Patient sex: F
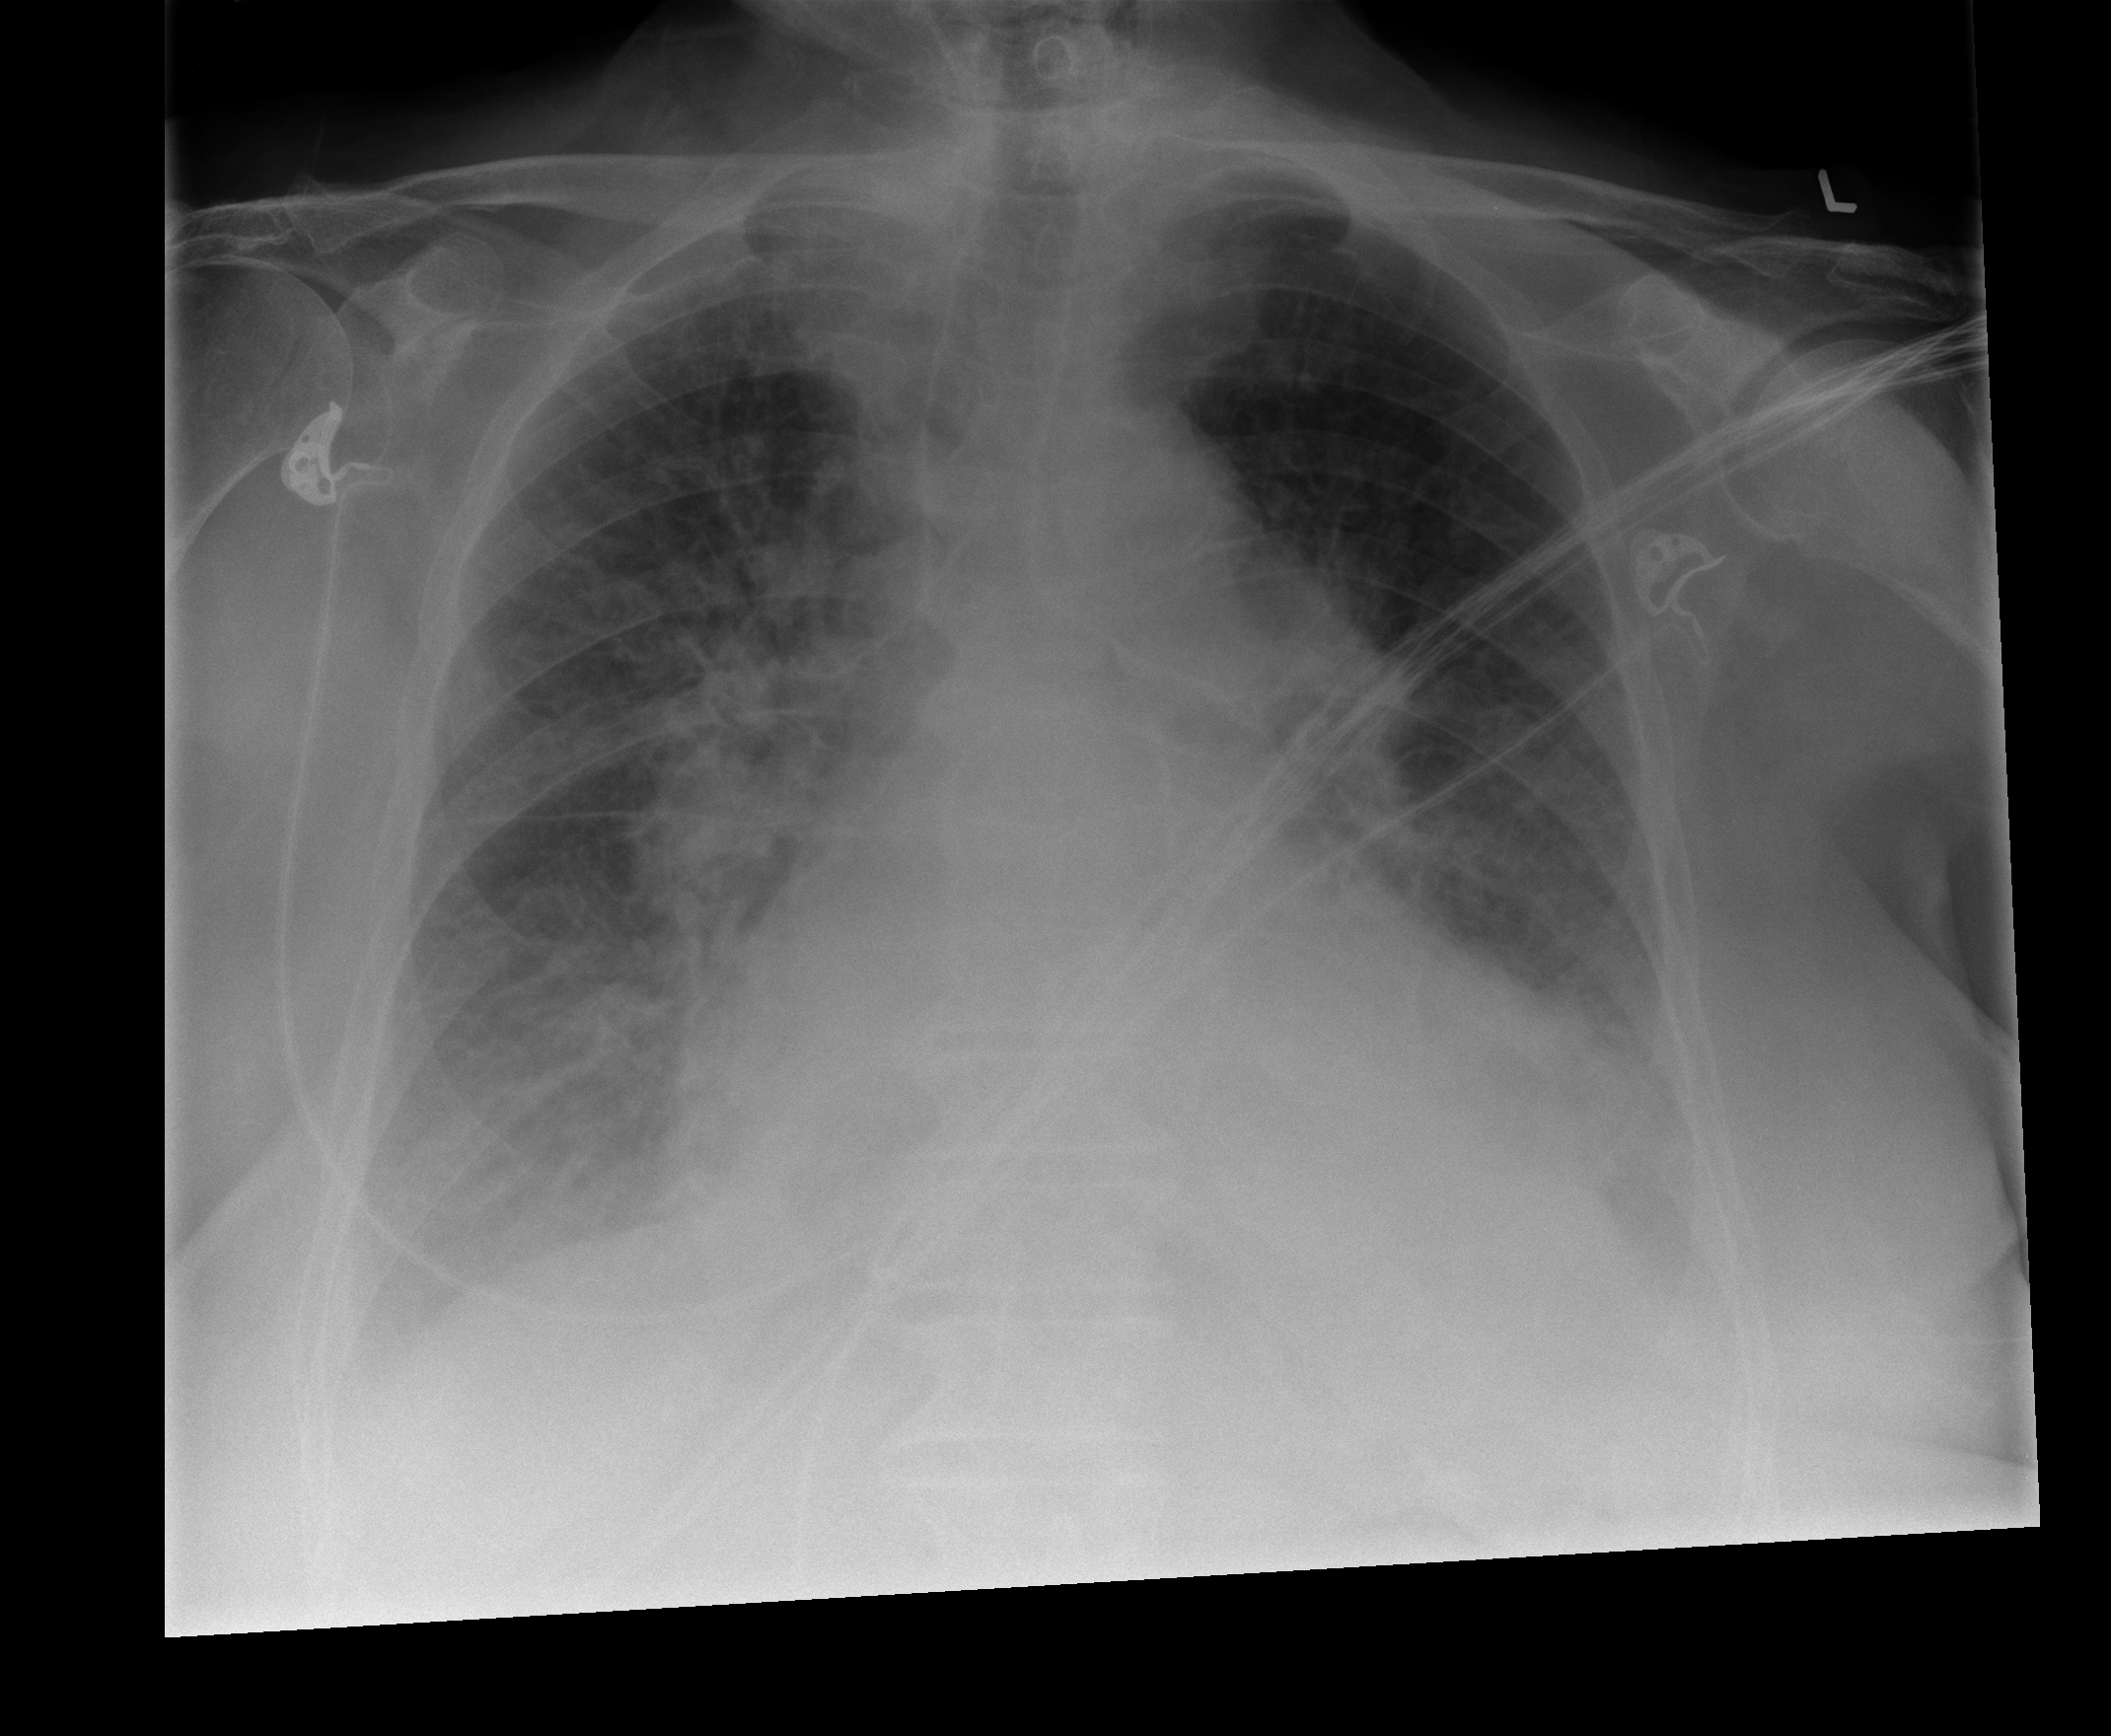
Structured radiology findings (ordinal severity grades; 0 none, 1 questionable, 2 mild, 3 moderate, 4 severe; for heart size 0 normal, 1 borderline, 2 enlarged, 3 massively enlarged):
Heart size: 3
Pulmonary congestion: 3
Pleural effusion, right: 2
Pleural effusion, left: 2
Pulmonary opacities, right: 0
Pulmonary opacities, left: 0
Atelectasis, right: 2
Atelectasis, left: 2